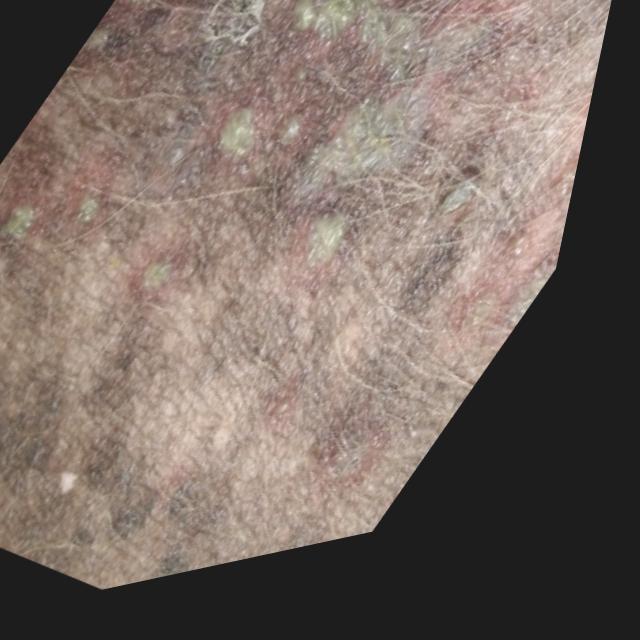
Canine dermatitis — inflammation of the skin presenting with erythema, pruritus, papules, and excoriation. May be allergic, contact, or atopic in origin.